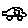
Label: car